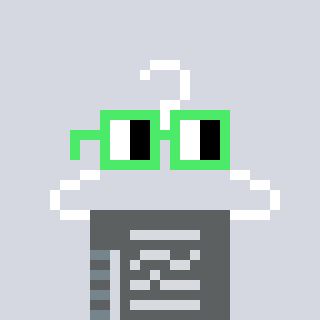
a pixel art character with square light green glasses, a hanger-shaped head and a red-colored body on a cool background